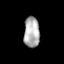
Tissue: lung
Cell type: Others
Senescence score: 0.2266
Nuclear area (px): 467
Mean DAPI intensity: 176.636